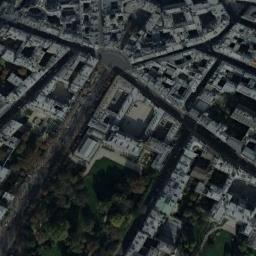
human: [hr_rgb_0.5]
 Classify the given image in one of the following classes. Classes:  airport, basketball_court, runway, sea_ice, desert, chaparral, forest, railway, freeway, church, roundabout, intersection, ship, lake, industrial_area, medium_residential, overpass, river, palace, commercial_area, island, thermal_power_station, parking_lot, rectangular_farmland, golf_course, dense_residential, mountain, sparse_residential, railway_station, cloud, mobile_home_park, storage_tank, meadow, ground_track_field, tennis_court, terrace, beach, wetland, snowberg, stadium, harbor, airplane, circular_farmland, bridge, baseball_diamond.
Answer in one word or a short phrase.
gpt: palace